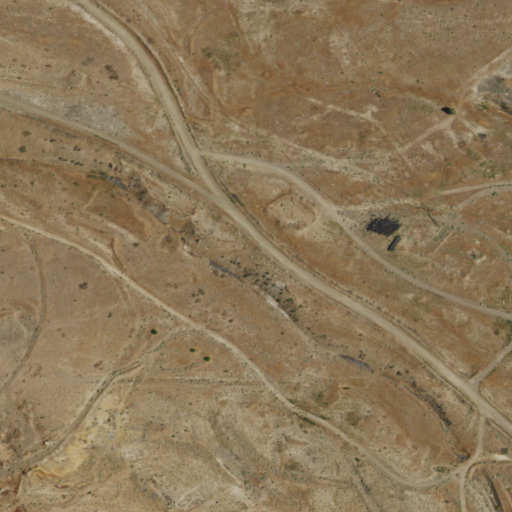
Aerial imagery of valley in Nevada named Springer Canyon containing grassland and shrub